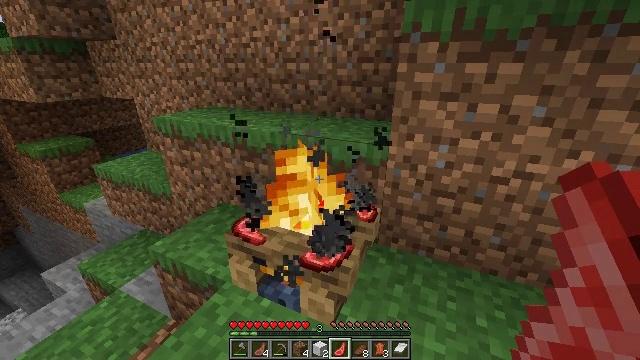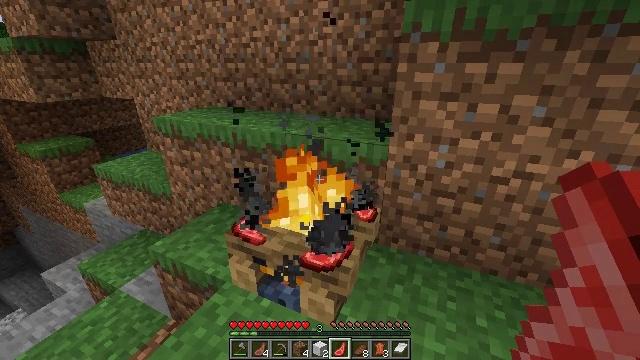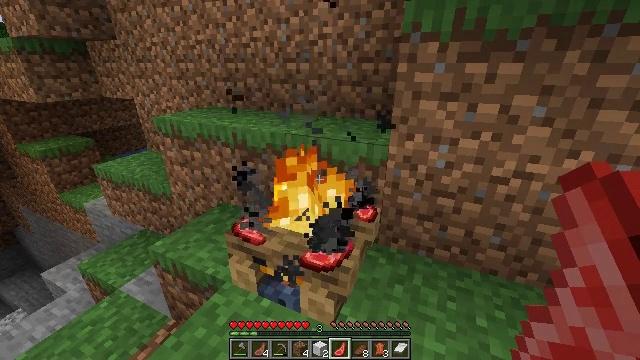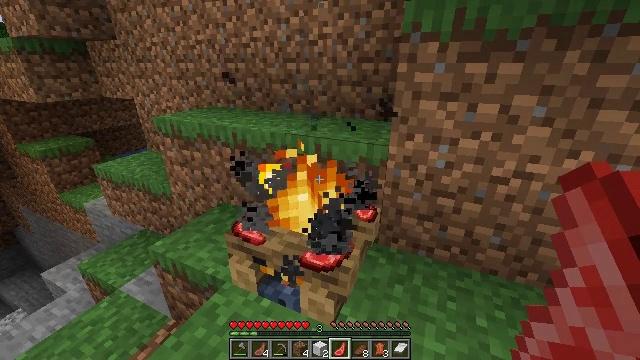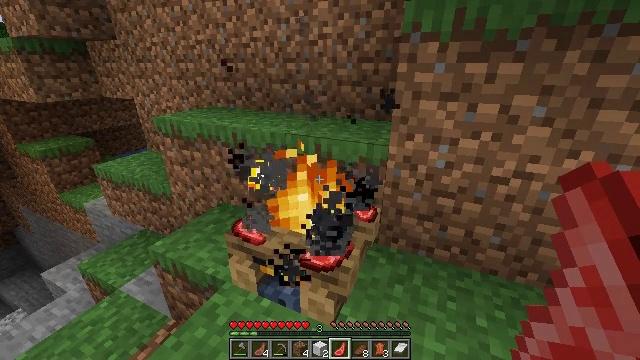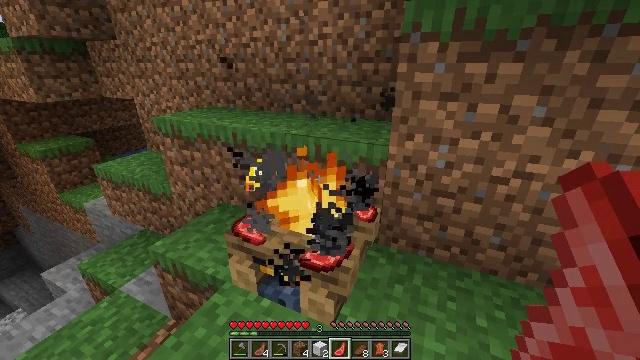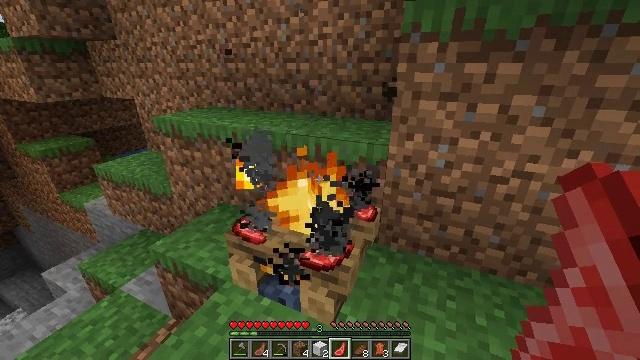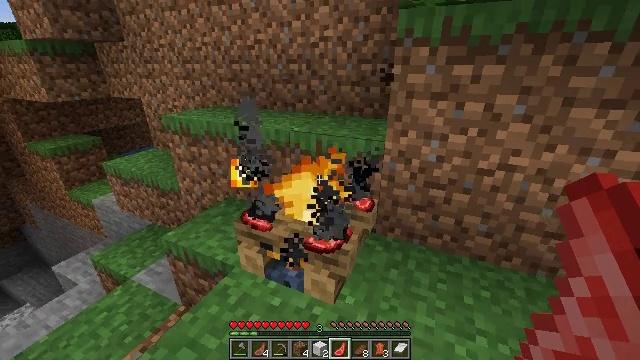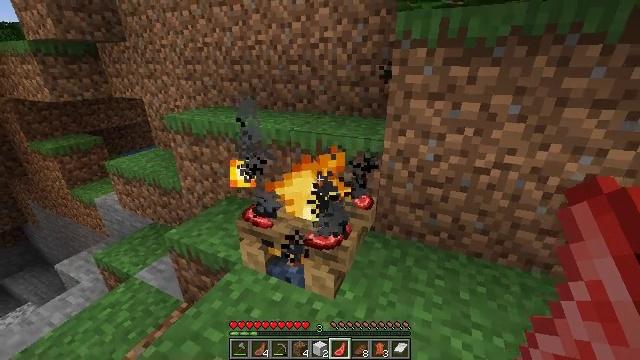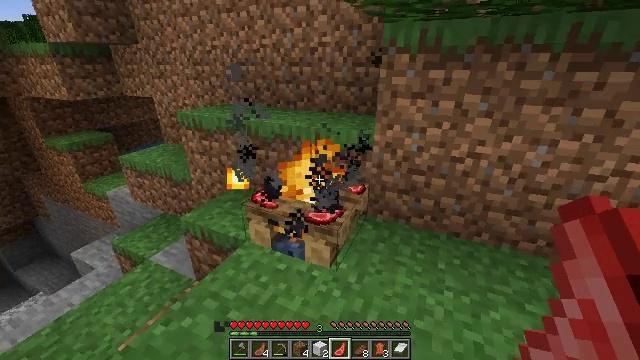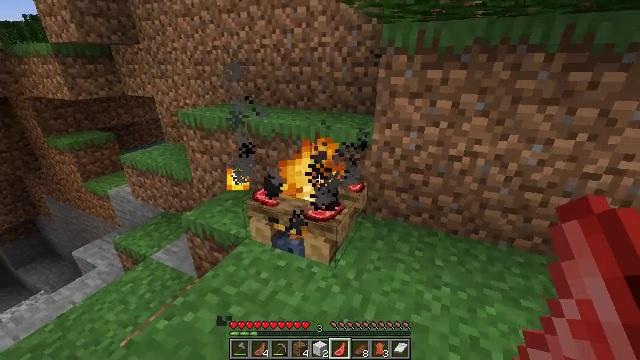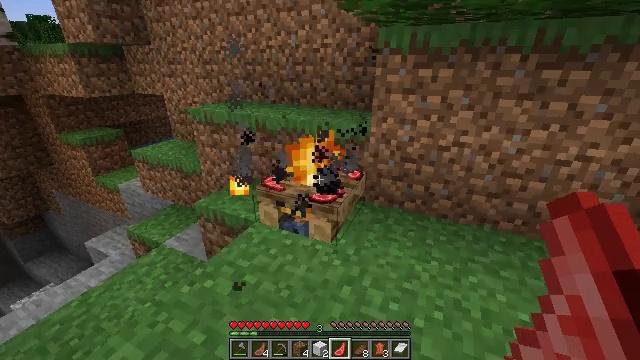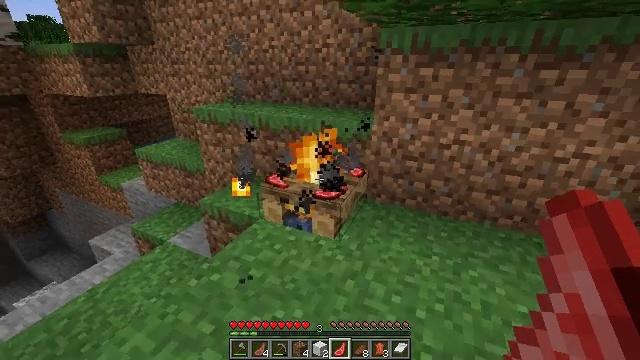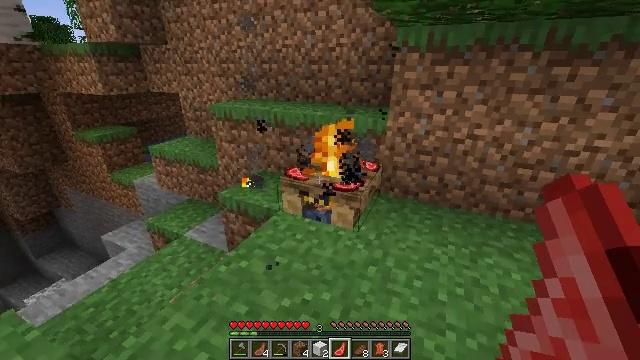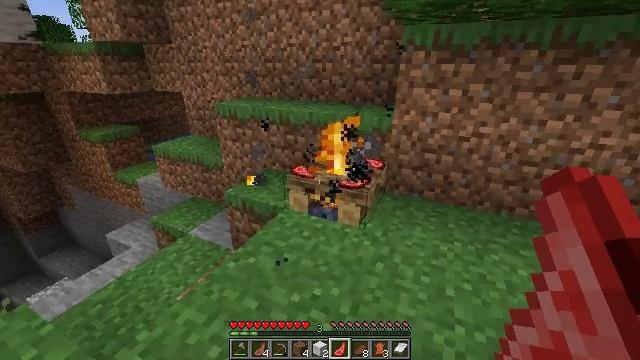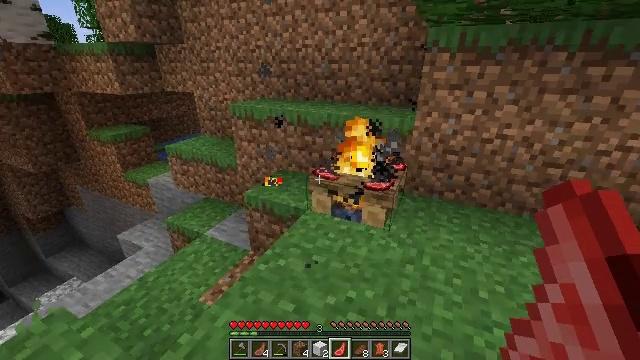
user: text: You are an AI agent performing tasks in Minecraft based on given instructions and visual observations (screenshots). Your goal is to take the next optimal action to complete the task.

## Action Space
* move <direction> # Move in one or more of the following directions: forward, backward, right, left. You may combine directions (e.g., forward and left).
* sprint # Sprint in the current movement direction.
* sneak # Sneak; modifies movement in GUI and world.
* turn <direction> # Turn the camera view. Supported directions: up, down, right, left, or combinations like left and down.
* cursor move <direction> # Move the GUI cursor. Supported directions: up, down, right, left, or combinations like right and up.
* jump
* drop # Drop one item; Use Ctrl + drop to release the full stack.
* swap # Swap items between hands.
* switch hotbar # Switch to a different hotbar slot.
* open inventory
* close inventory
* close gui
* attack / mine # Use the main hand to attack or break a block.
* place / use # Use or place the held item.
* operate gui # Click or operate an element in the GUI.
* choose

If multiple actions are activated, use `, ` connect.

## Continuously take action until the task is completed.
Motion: motion action
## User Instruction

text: Disassemble the campfire for reuse.
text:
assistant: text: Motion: no_op
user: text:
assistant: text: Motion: no_op
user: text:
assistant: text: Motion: no_op
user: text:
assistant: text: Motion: no_op
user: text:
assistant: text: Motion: no_op
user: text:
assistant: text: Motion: move back
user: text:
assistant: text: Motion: move back
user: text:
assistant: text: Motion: move back
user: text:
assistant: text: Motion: move back
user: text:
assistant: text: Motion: move back
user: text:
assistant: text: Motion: move back and move left
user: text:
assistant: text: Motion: move left
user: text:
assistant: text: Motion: move left
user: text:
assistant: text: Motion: move left
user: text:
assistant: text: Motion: move forward and move left
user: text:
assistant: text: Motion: move forward
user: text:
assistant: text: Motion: move forward and move right
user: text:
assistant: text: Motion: move forward and move right
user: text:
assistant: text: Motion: move right
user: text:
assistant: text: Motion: move back and move right
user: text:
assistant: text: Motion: move back and move right
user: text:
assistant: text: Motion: move back and move right
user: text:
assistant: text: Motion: move back and move left
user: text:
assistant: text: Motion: move back and move left
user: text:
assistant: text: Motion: move left
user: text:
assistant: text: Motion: move forward and move left
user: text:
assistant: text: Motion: move forward and move right
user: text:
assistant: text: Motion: move forward and move right
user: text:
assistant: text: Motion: move forward and move right
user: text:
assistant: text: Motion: move back and move right